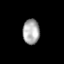
Tissue: lung
Cell type: Epithelial cells
Senescence score: 0.2393
Nuclear area (px): 412
Mean DAPI intensity: 170.308